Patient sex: F
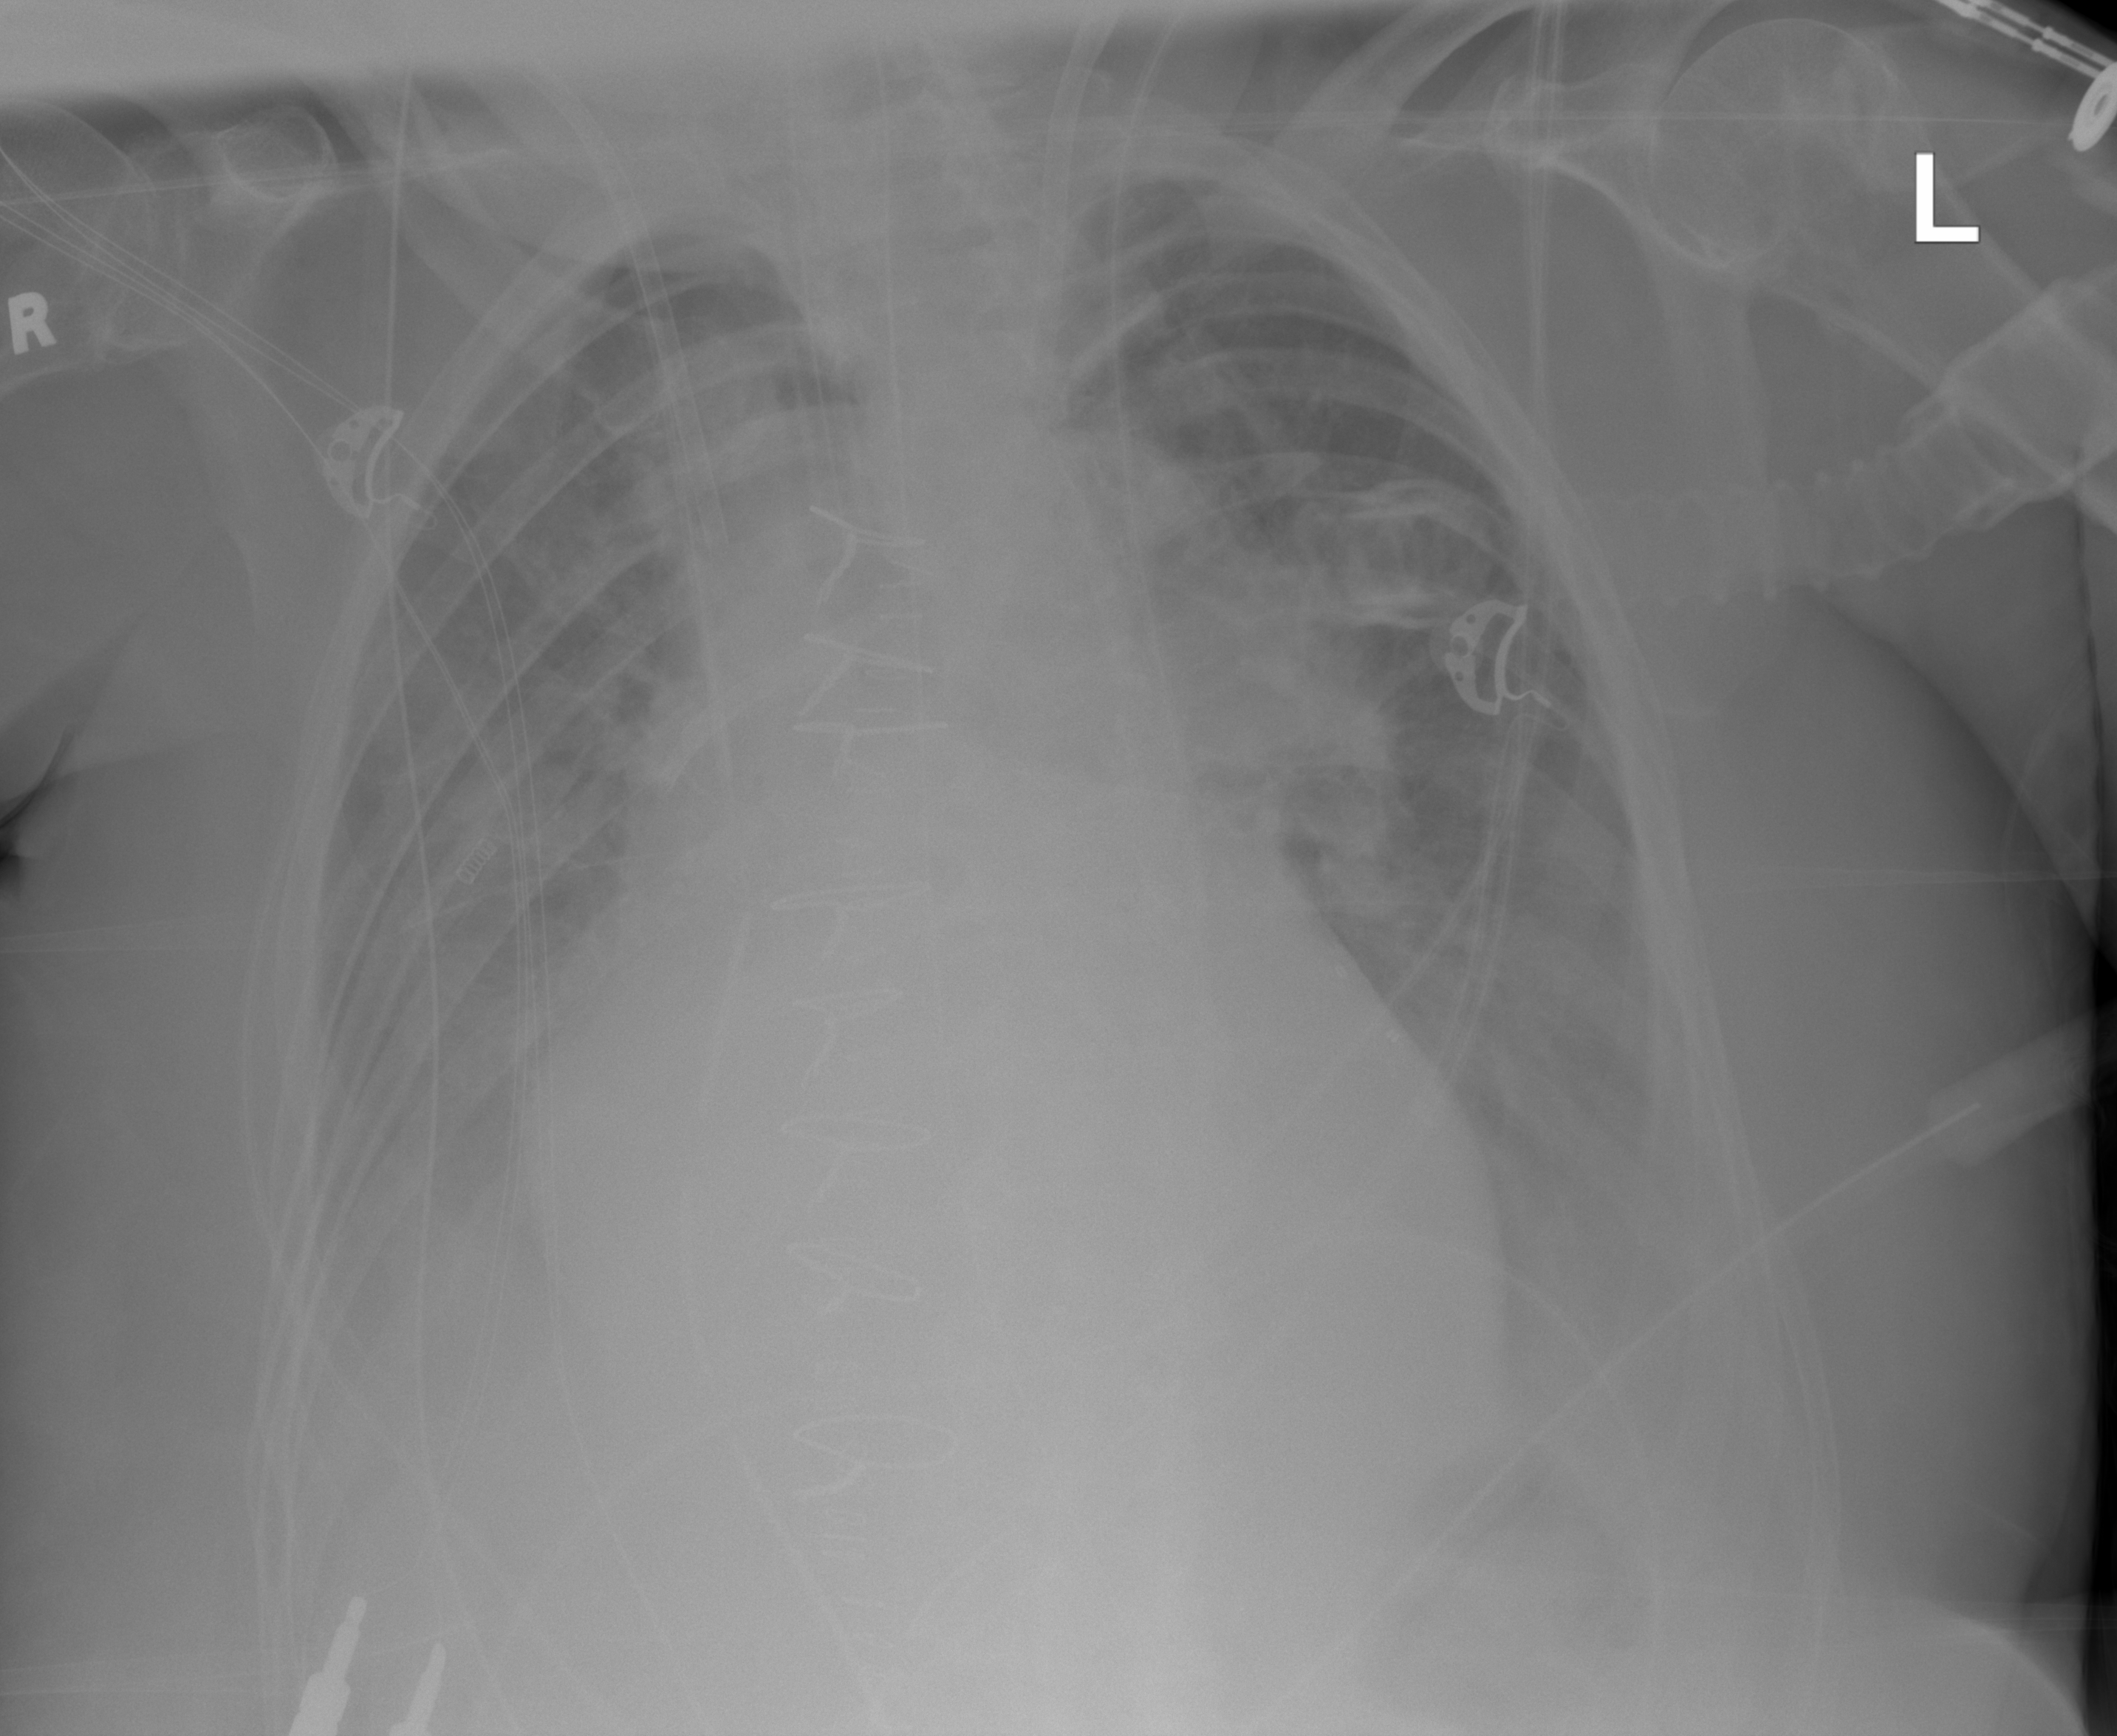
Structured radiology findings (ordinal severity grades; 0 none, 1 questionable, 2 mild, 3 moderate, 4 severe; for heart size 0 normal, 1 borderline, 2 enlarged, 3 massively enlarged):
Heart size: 2
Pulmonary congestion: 2
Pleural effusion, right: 3
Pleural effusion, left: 3
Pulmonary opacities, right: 0
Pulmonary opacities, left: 0
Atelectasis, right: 3
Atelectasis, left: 3